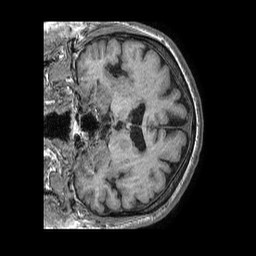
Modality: T1w
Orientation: coronal
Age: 72
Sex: male
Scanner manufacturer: philips
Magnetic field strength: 1.5 T
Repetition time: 0.00754 s
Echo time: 0.003434 s